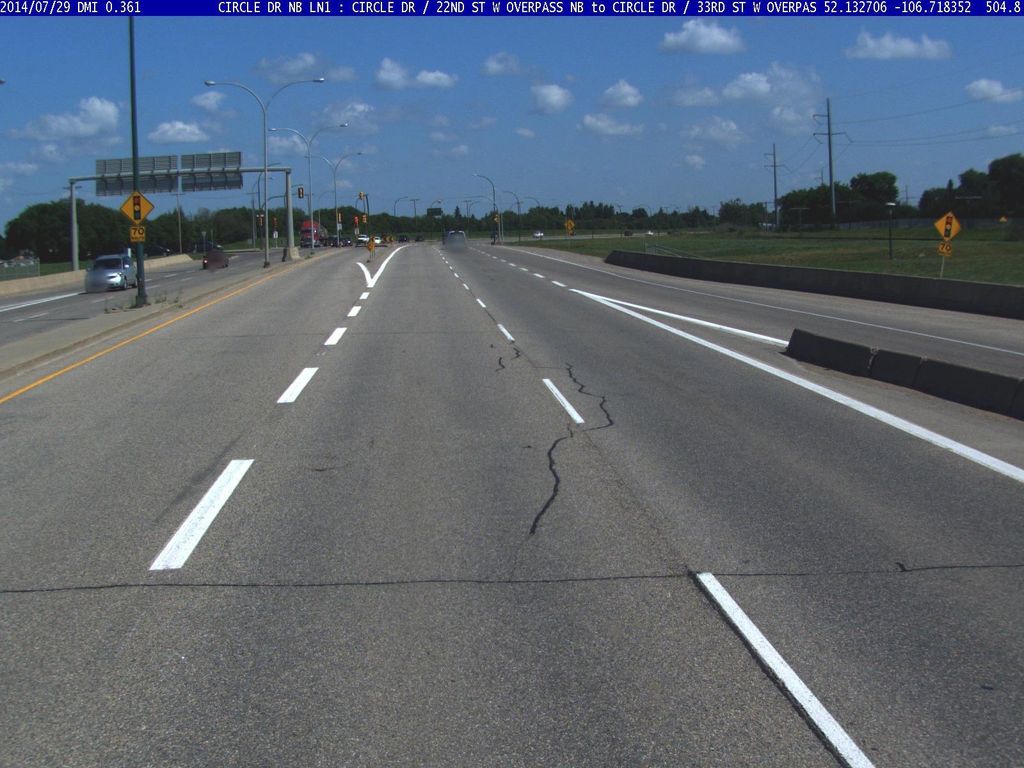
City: saskatoon